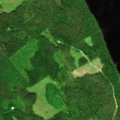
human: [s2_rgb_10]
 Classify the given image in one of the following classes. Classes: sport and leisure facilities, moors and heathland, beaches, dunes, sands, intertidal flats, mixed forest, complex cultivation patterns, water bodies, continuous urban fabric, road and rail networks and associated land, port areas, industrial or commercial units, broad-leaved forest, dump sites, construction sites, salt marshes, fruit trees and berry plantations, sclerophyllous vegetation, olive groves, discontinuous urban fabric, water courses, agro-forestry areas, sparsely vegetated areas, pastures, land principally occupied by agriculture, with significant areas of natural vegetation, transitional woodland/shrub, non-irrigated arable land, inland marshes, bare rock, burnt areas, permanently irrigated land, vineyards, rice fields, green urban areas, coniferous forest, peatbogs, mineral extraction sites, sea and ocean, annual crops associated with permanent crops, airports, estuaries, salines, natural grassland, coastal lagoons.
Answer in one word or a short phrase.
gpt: coniferous forest, mixed forest, water bodies